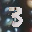
Label: 3